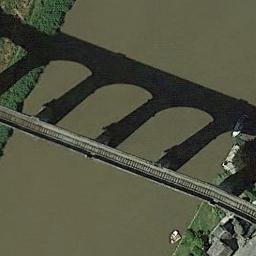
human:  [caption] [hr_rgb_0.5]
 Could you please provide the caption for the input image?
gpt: A bridge built on a yellow river and the lawn on one side of the river .

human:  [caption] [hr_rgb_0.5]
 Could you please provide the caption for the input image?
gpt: Several boats stopped on one side of the river .

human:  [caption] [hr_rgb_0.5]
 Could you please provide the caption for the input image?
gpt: A bridge connects the land on both sides of the yellow river, With arched supports on the bridge .

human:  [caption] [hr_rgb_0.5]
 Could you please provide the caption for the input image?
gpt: There are many buildings beside the bridge .

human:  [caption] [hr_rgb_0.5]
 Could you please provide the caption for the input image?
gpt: There is a bridge over the river with the grass beside .